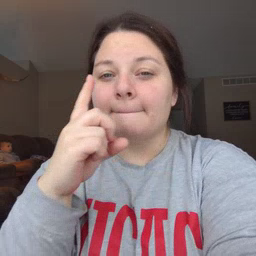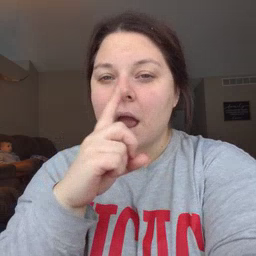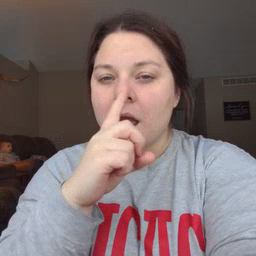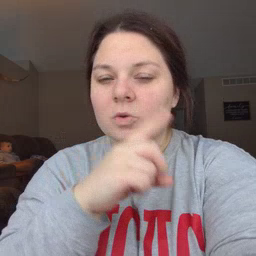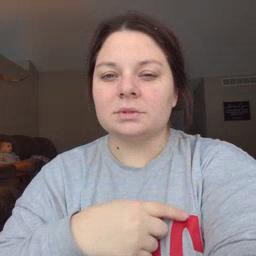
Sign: mouse